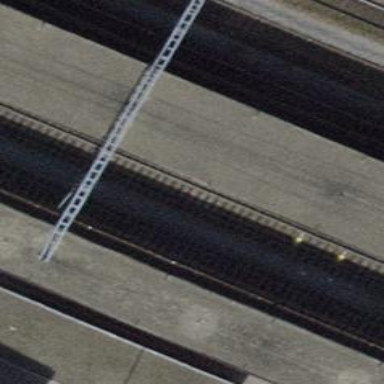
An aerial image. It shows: Public transport stop position along the railway.